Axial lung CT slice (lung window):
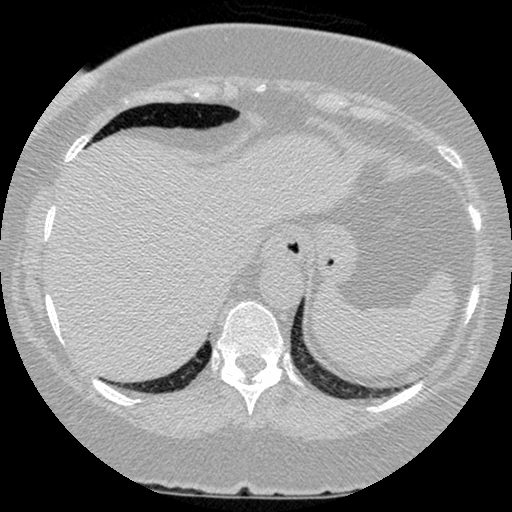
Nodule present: no